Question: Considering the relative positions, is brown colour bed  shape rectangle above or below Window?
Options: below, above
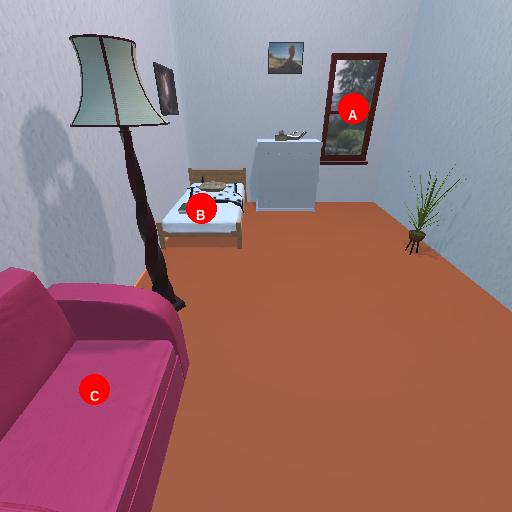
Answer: below